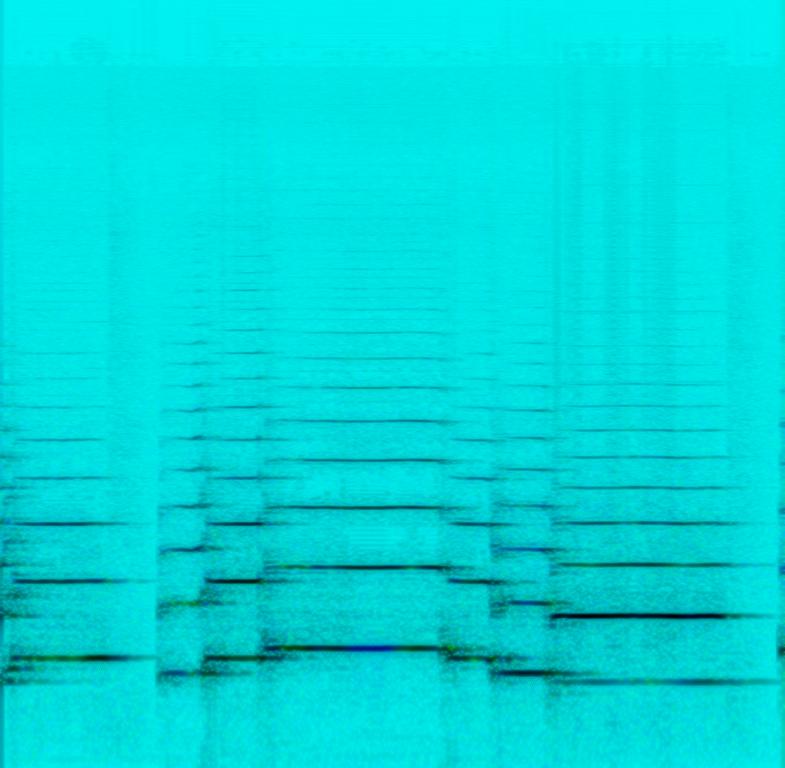
This music is instrumental. The tempo is slow with a French Horn playing the Titanic soundtrack. The music is romantic, emotional, nostalgic, loud, lucid ,sad and poignant, mellow and sentimental. This music is a French Horn instrumental.